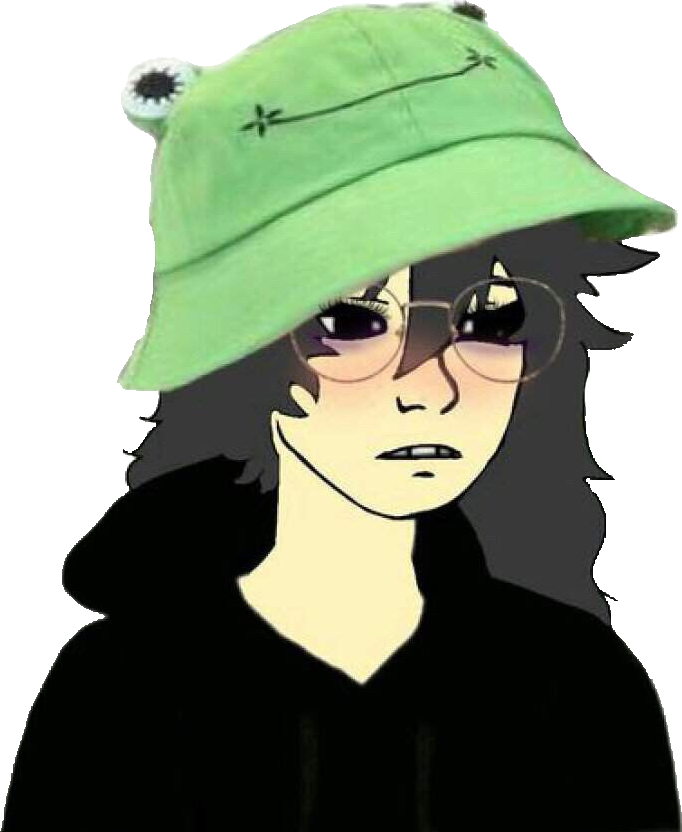
Label: 5_Doomer_Girl